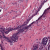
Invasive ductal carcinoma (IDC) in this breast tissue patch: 1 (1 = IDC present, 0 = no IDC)